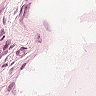
Metastatic tissue present: no